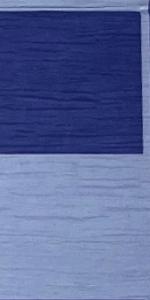
Label: Empty